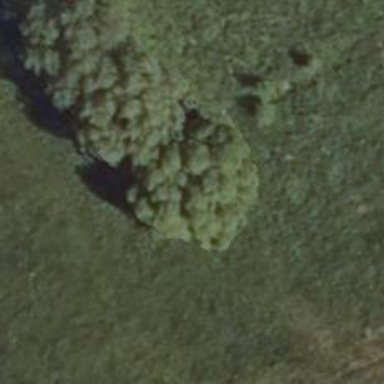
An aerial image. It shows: Row of trees in natural setting.